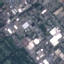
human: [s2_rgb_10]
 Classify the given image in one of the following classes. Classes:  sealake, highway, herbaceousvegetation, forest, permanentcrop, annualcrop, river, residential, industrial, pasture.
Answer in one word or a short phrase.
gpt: Industrial